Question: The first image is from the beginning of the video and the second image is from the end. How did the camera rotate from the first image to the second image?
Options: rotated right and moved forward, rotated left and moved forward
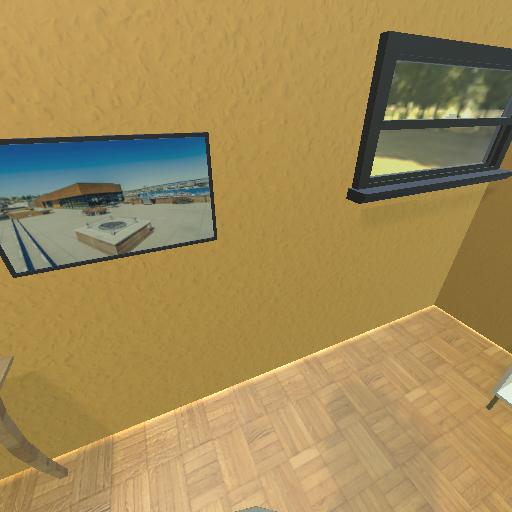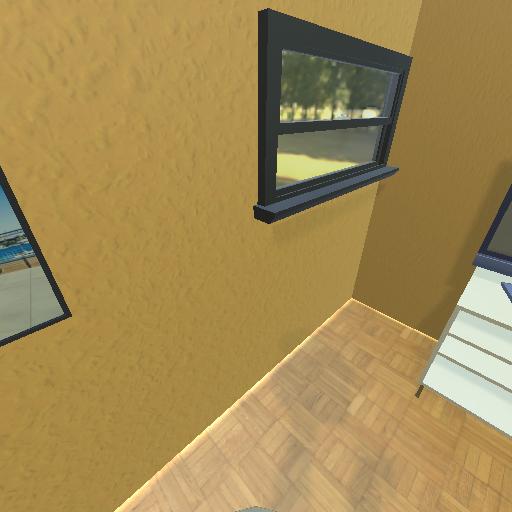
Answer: rotated right and moved forward